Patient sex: F
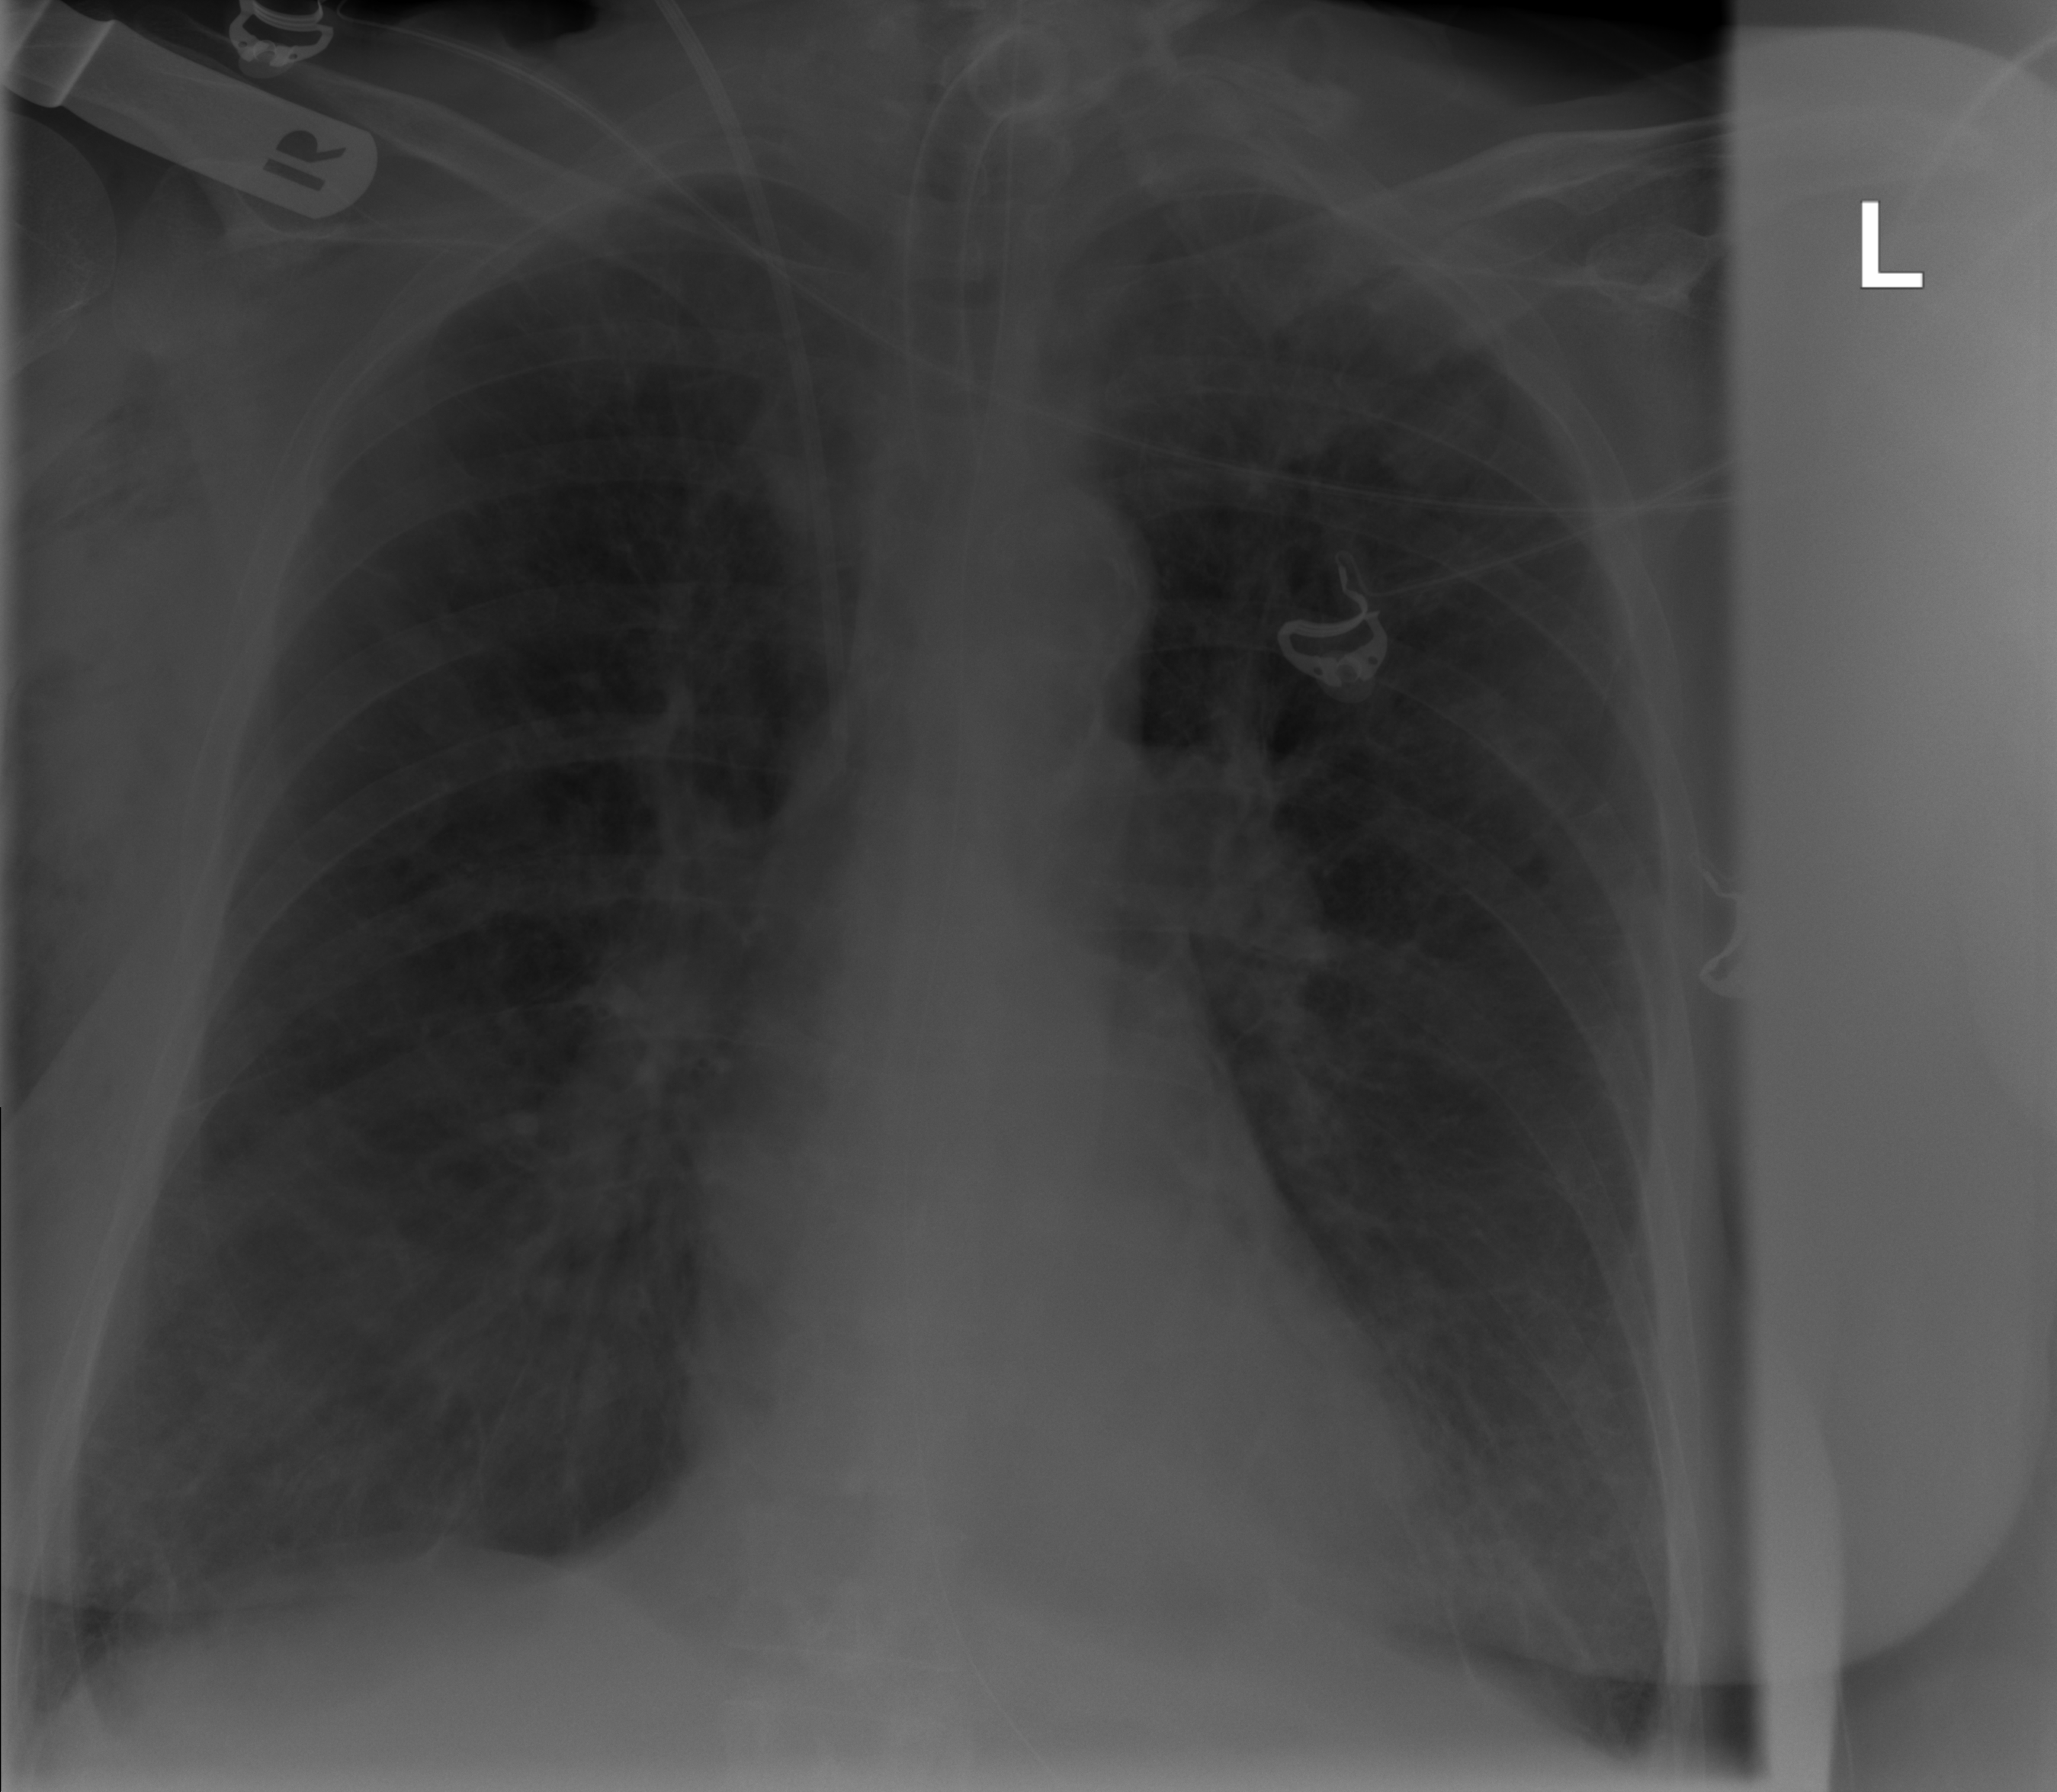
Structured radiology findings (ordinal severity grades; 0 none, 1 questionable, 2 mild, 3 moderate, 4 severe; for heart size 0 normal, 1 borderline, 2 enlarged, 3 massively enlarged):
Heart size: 0
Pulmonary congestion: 2
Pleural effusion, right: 2
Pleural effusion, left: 2
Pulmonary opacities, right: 0
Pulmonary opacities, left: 0
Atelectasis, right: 2
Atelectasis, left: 2